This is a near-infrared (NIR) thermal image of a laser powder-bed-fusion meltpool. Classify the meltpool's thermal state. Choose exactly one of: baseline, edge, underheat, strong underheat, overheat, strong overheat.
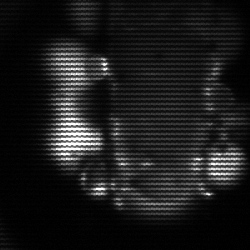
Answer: strong underheat